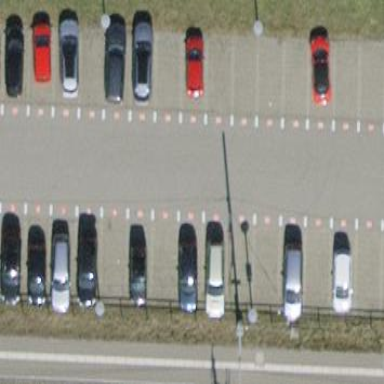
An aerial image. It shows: Street-side parking area with park and ride facility.